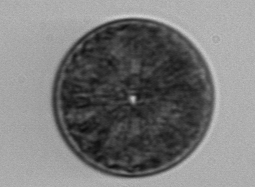
Label: Coscinodiscus